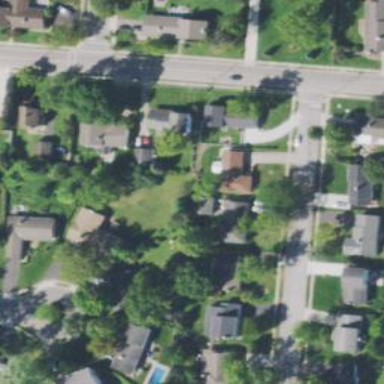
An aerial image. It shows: Residential driveway.